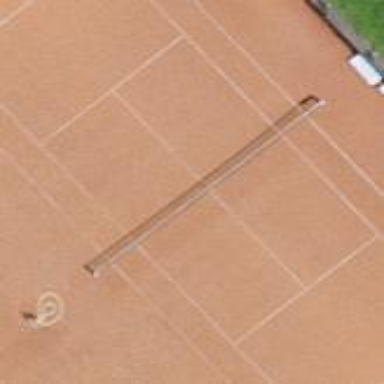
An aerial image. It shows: Clay tennis court on the leisure land pitch.